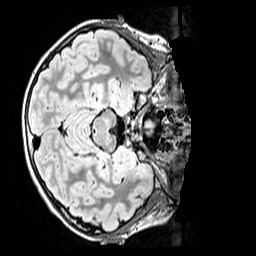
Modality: FLAIR
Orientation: axial
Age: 10
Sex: male
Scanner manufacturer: siemens
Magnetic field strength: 3 T
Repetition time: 5 s
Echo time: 0.388 s